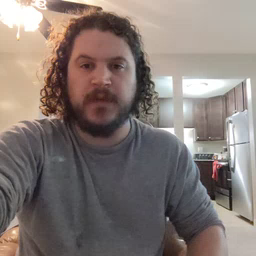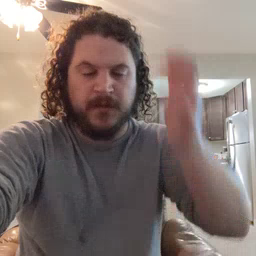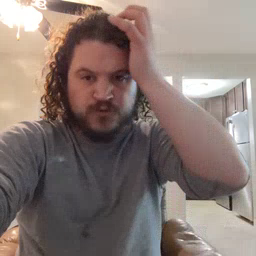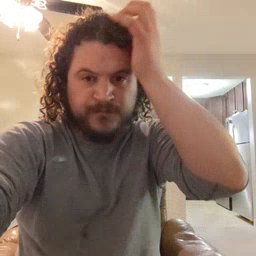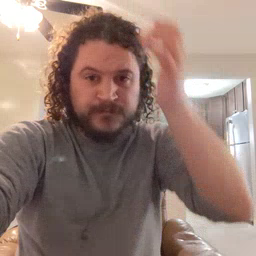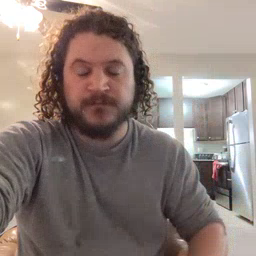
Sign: garbage